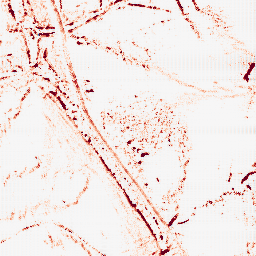
Category: morphological
Decomposition family: morphological_diamond
Decomposition parameters: operation: opening
radius: 3
Upsampling method: fft_zeropad
Upsampling parameters: scale: 4
Upsampling scale: 4